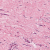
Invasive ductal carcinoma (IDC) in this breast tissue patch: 0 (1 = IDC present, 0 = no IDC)